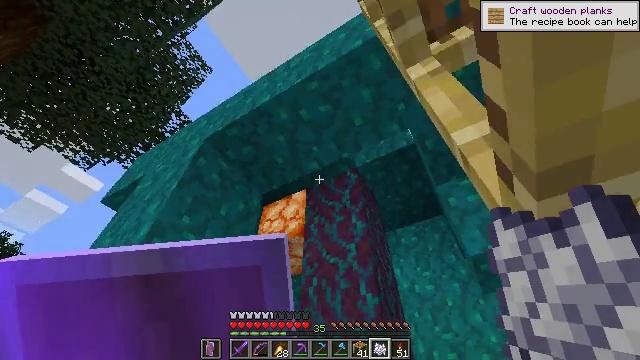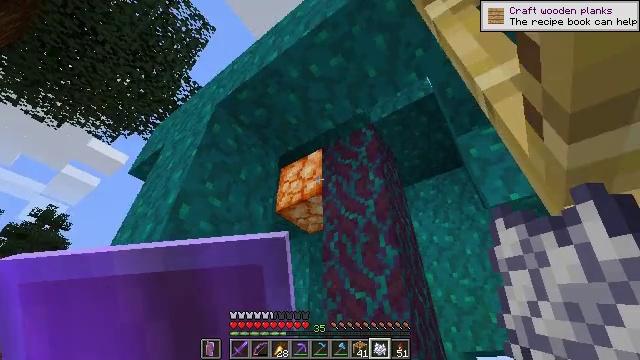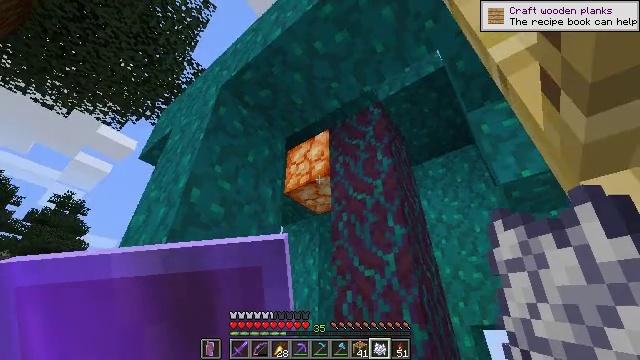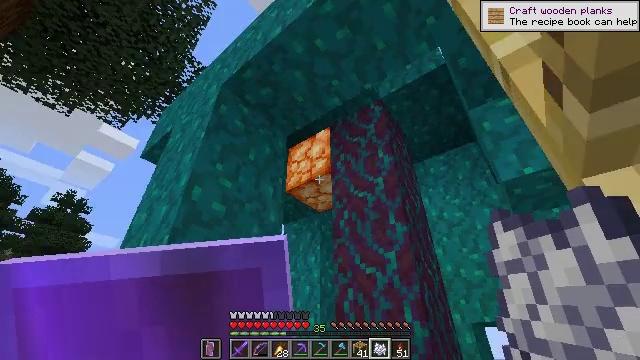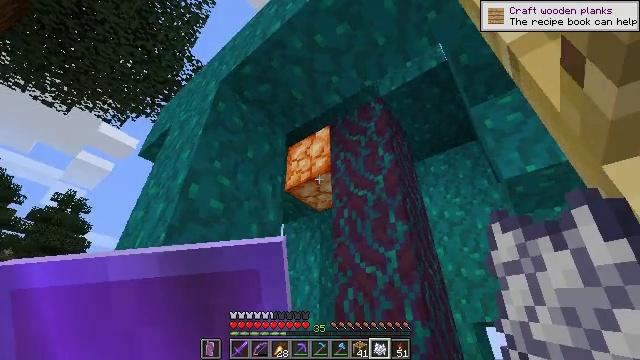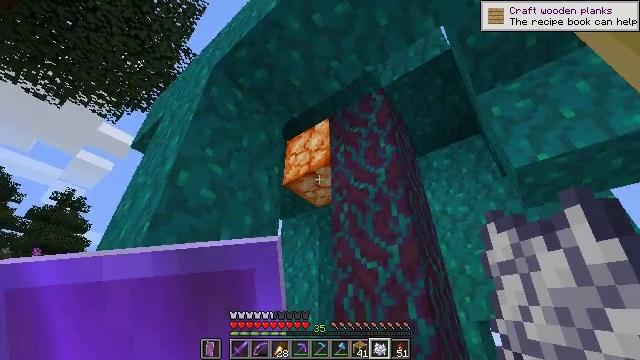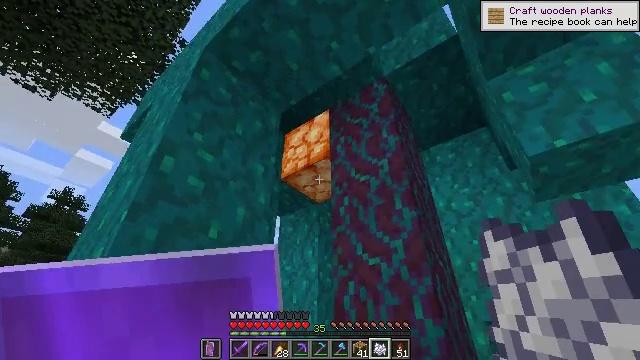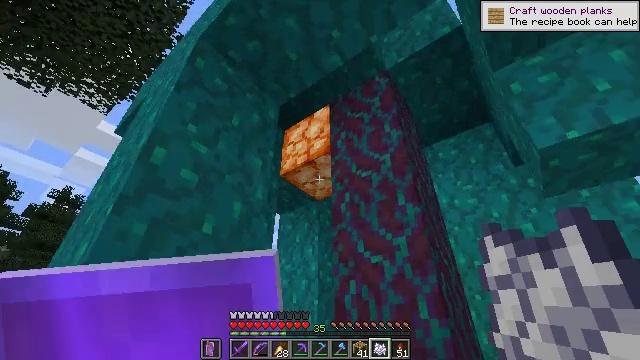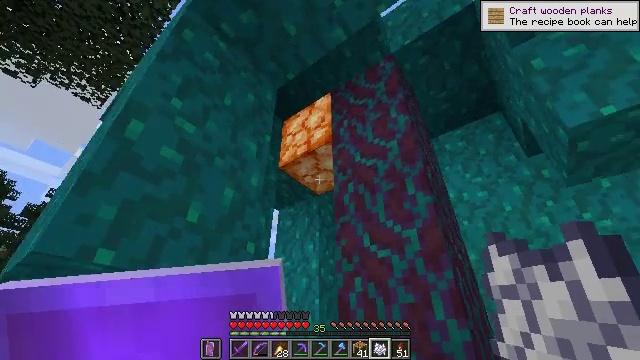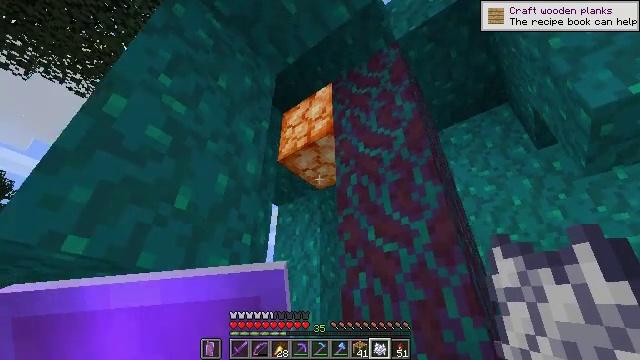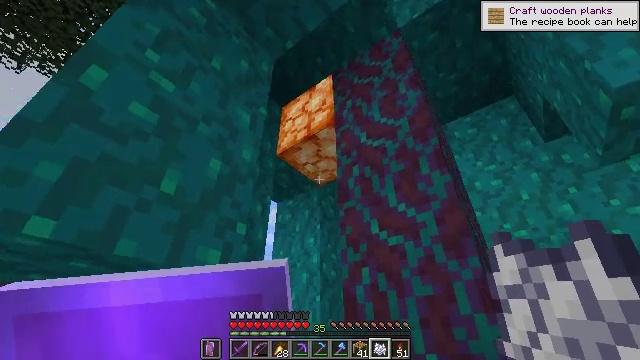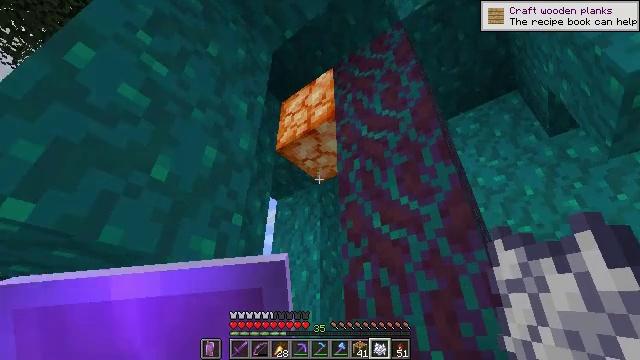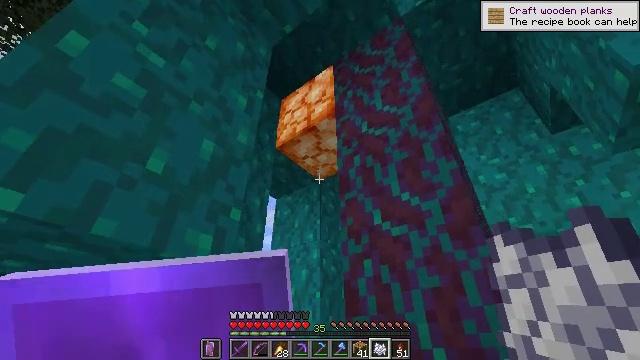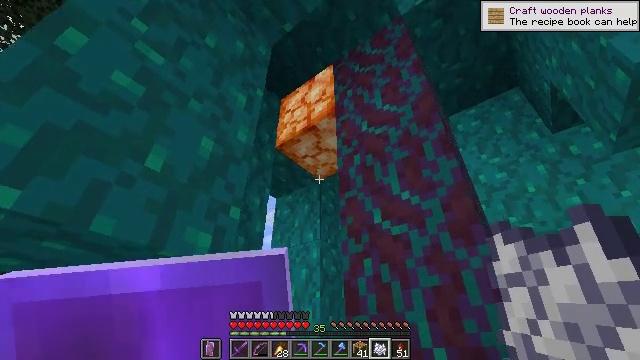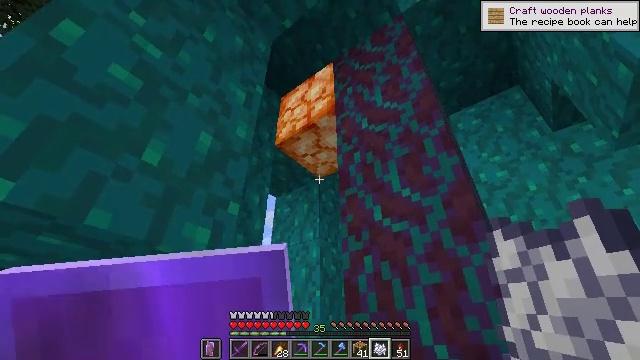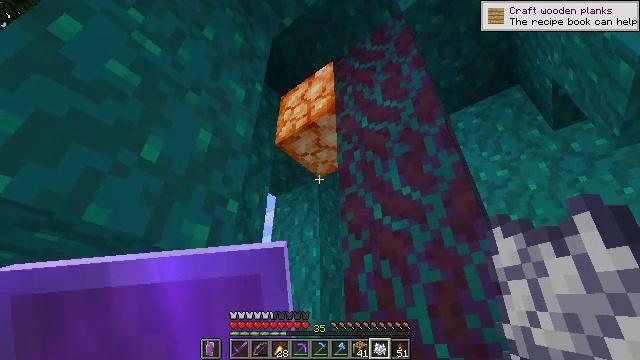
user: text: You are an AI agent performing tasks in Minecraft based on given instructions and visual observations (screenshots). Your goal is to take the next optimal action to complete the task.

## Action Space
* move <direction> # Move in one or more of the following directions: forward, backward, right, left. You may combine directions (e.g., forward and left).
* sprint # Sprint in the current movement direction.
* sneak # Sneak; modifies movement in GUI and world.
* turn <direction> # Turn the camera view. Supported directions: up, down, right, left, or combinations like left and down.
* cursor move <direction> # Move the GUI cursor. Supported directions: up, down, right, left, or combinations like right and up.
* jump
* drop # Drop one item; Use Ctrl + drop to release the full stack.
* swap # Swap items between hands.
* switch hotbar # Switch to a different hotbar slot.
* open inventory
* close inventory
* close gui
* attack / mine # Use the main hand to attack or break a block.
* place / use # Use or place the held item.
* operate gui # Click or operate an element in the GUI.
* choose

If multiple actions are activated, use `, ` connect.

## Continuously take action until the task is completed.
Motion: motion action
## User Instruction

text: Attack the warped wart block to obtain it.
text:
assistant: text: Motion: turn left and down
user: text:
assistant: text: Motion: turn left and down
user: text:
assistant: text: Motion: no_op
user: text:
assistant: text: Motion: move forward
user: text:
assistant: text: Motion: move forward
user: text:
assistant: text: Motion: move forward
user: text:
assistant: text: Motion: move forward
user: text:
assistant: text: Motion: move forward
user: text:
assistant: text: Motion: move forward
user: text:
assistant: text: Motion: no_op
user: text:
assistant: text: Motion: no_op
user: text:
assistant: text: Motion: no_op
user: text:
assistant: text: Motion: no_op
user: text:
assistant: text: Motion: no_op
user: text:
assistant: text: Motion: no_op
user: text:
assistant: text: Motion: no_op
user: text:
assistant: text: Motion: no_op
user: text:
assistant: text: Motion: no_op
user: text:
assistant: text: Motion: no_op
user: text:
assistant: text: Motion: no_op
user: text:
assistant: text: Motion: no_op
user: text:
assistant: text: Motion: no_op
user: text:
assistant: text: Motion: no_op
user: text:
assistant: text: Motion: no_op
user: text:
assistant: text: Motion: no_op
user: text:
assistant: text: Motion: no_op
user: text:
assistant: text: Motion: no_op
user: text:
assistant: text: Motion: no_op
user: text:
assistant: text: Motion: no_op
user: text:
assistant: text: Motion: no_op